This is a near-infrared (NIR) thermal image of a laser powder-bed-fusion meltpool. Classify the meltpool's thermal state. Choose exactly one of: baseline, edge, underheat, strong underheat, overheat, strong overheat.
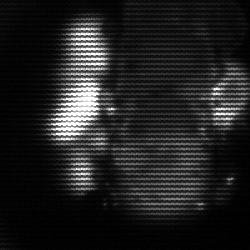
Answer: strong underheat